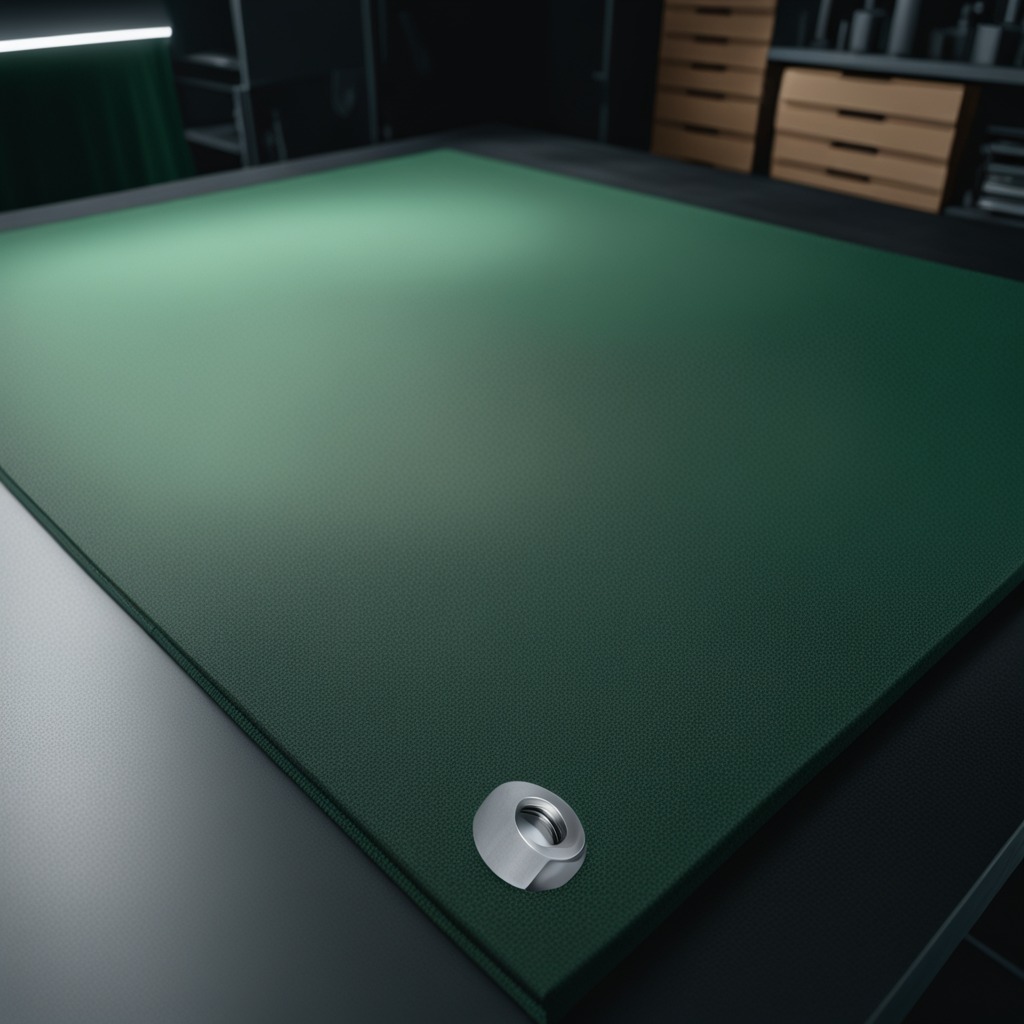
A metal nut lies on the granite tabletop.